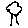
Label: tree